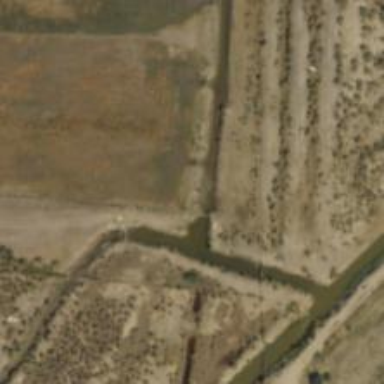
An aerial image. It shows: Sluice gate on waterway.